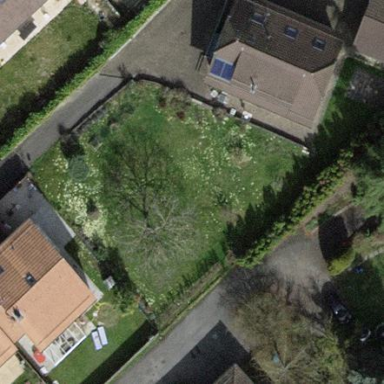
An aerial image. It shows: Garden enclosed by fence.